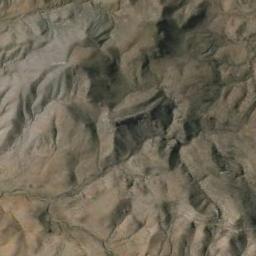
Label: mountain